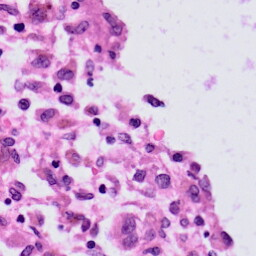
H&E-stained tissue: Skin